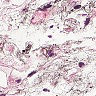
Metastatic tissue present: no